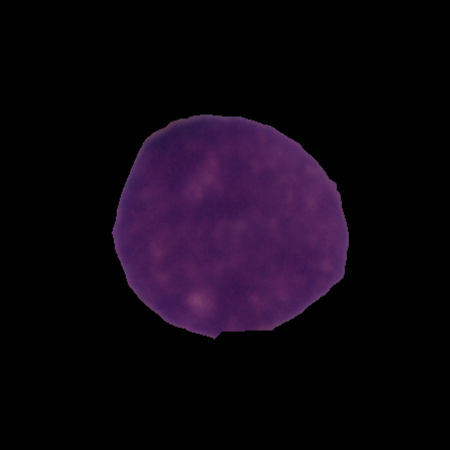
Label: cancer